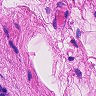
Metastatic tissue present: no